Field crop: maize
Growth stage: 2
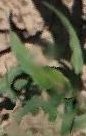
Species: maize